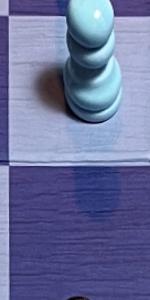
Label: Empty